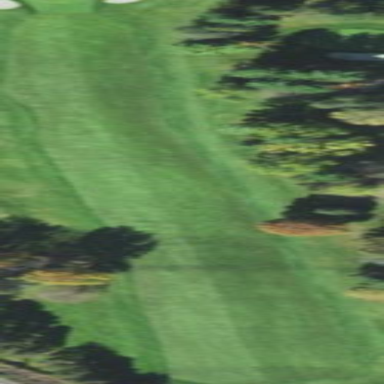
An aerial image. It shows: Golf fairway surrounded by grass.